Question: I need some help, this is bothering me...
I have the following DIV structure:
'''
<div id="principal">
<div id="colIzquierda">Some Content</div>
<div id="colDerecha">Some Content</div>
</div>
'''
And the following CSS code to style it:
'''
body, html {
height:100%;
margin:0px;
padding:0px; }
#principal {
width:1000px;
height:100%;
margin:0px auto; }
#colIzquierda {
width:250px;
float:left; }
#colDerecha {
width:750px;
float:right; }
'''
I have a problem when I fill for example #colDerecha with lots of content, and it overflows the height of the windows of my browser, then I can see something like this:

Where the dark grey = #principal, light grey = body, green = #colDerecha.
How can I make #principal gain the same height as #colDerecha always, when #colDerecha content is bigger than the screen size?
I don't know if I explain myself enough...
Please some ideas? I have tried adding height:100% to both #colIzquierda and #colDerecha, but does not do what I want. It overflows the same, but in other way...
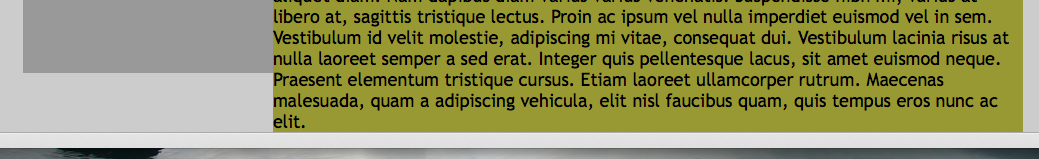
Answer: A common approach would be to change the 'display' of the parent element, '#principal', to 'table', then set the 'display' of the children elements to 'table-cell'. In doing so, '#colIzquierda' and '#colDerecha' will fill the remaining space.
<URL>
'''
#principal {
width:100%;
height:100%;
background:gray;
display:table;
}
#colIzquierda {
width:25%;
display:table-cell;
}
#colDerecha {
width:75%;
display:table-cell;
background:gold;
}
'''